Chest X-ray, PA view. Patient: 34 years old, sex M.
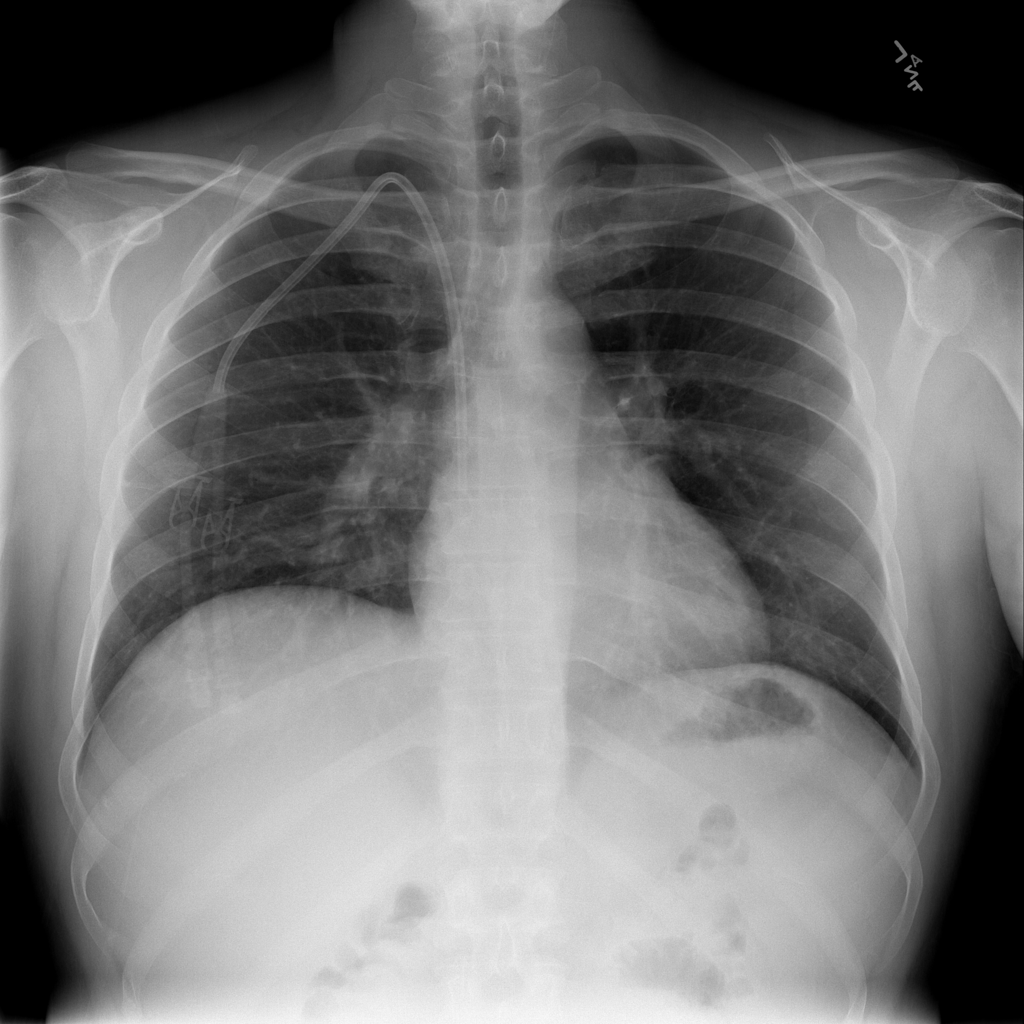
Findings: No Finding